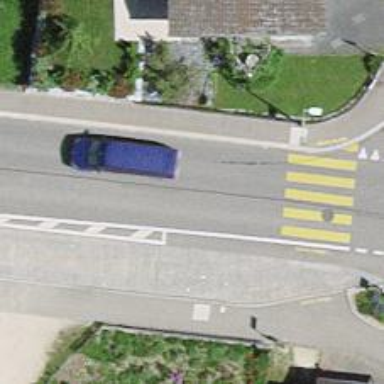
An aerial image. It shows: Bus stop equipped with public transport stop position.